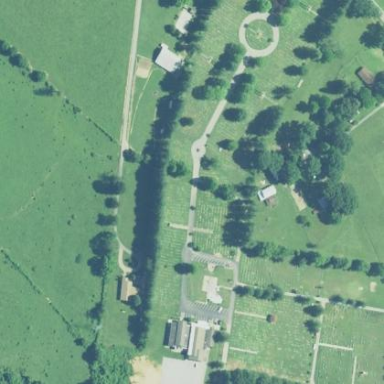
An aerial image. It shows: Cemetery.